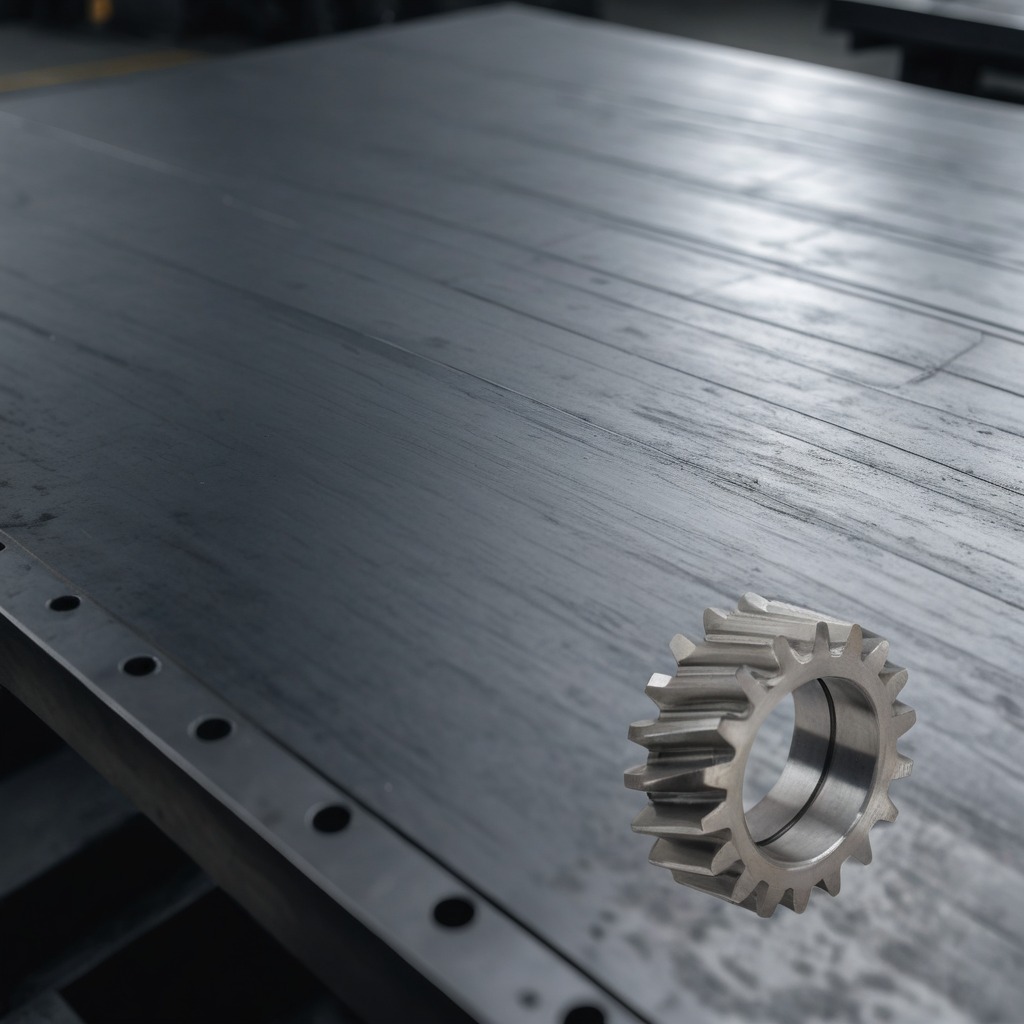
A steel gear with teeth is lying on the cold steel table in a mining workshop.